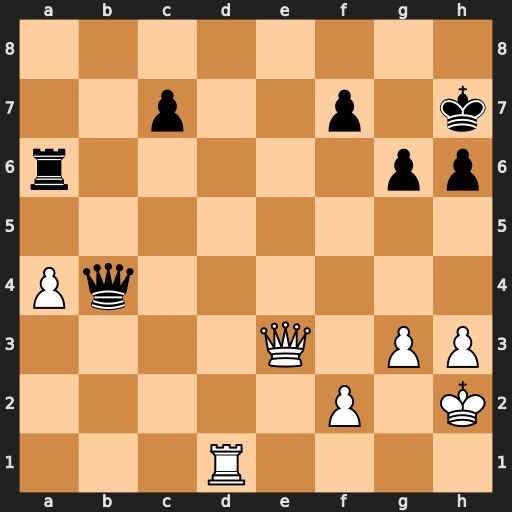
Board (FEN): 8/2p2p1k/r5pp/8/Pq6/4Q1PP/5P1K/3R4
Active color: w
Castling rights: -
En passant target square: -
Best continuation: Qe8 Qb2 Qxf7+